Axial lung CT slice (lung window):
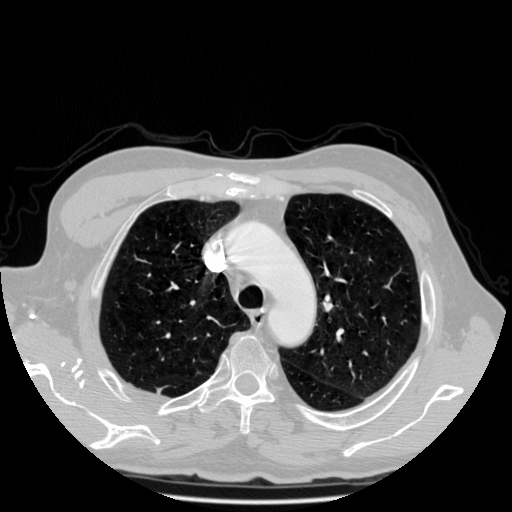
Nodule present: no